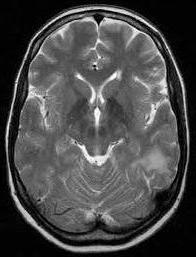
Label: notumor